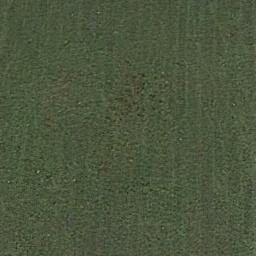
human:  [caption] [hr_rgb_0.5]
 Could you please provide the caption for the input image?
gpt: A large lush green meadow covered with green grass .

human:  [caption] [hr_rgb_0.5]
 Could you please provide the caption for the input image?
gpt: This meadow has dense grasses and a vertical striped texture .

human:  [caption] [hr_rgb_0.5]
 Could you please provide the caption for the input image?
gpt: There are some thin lines in the meadow .

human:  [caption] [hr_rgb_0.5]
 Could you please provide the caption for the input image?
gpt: A dense meadow with many green grass .

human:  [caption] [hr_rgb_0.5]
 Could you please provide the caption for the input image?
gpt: There is a small path in the middle of the grass, And there are several trees on either side of the path .